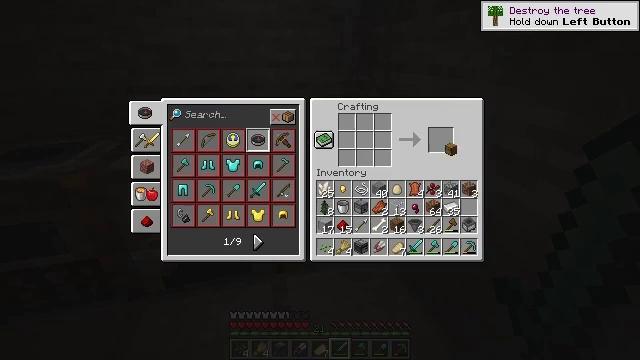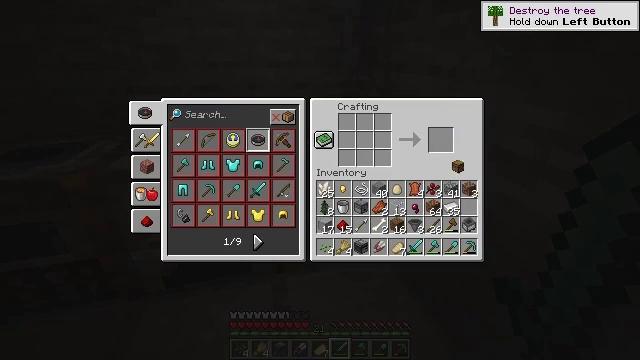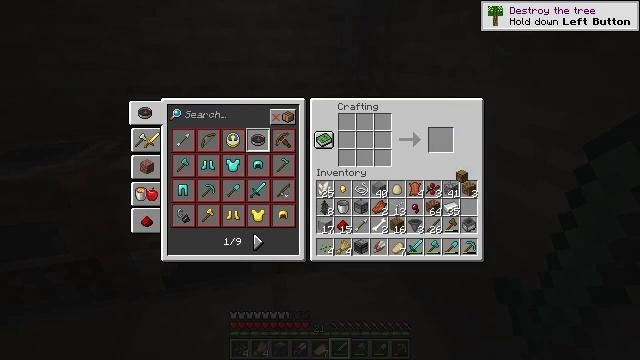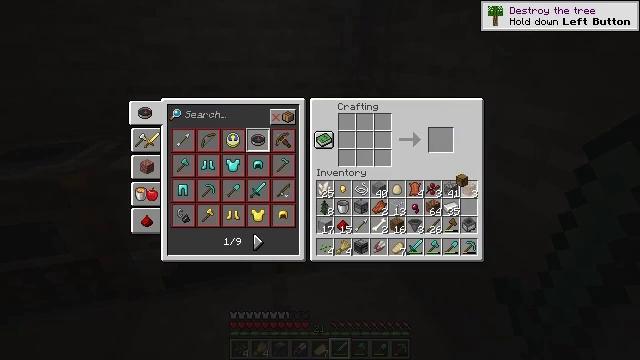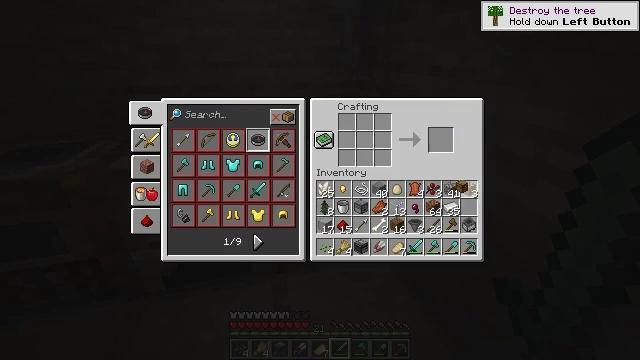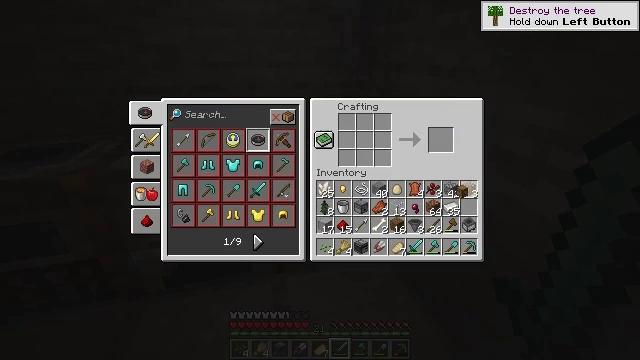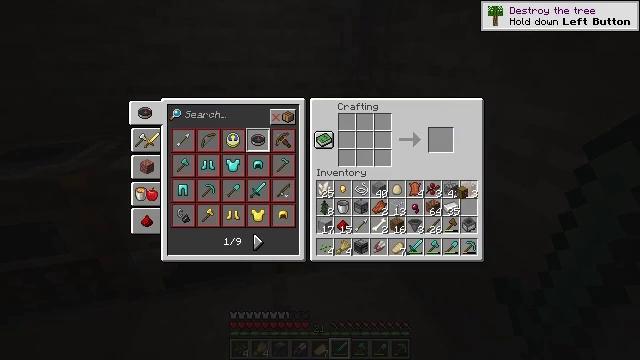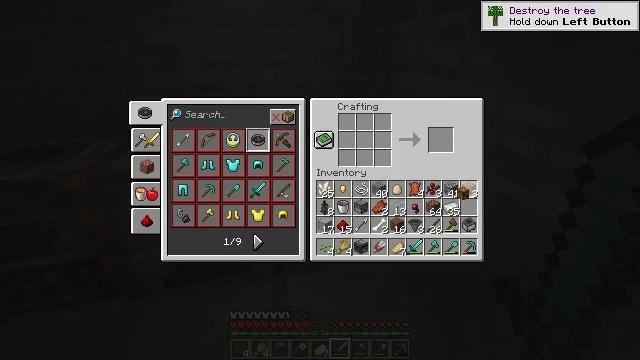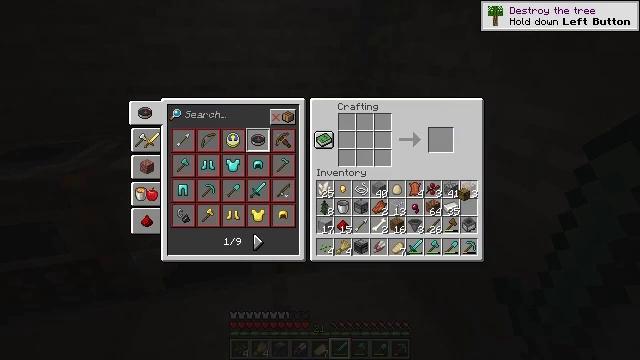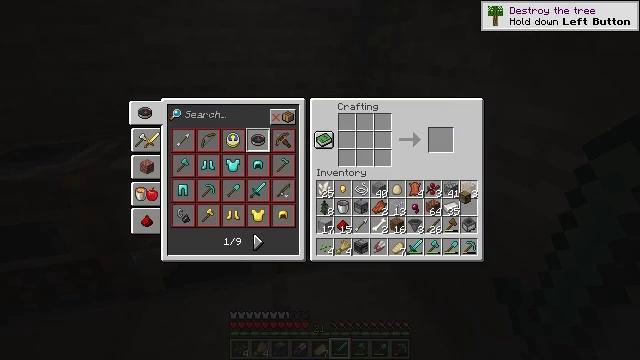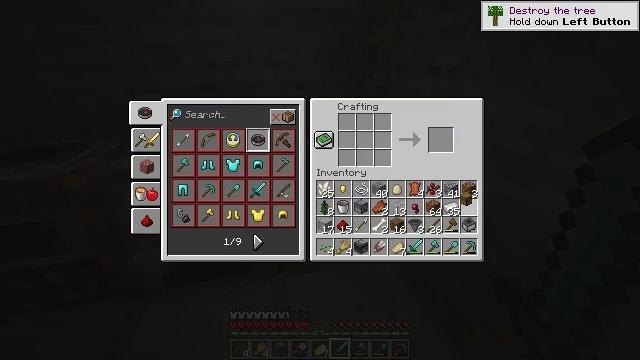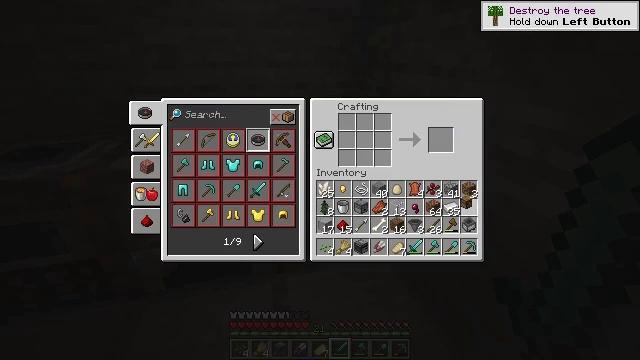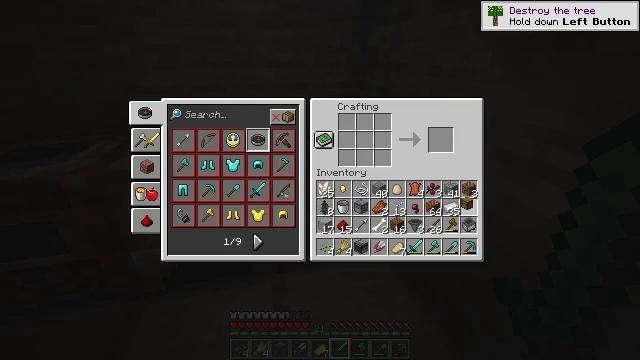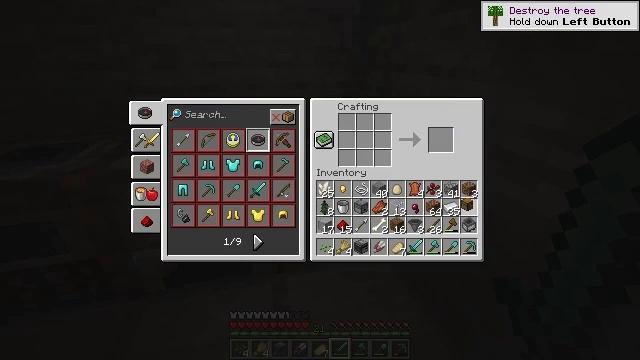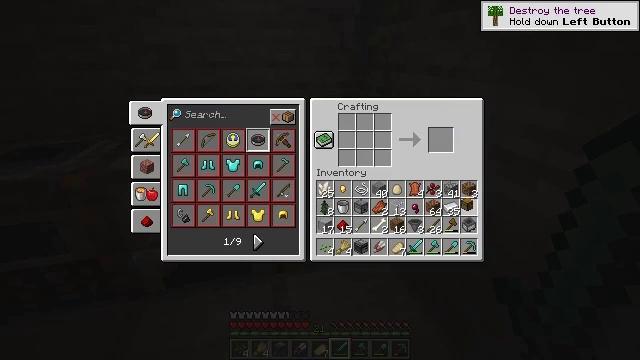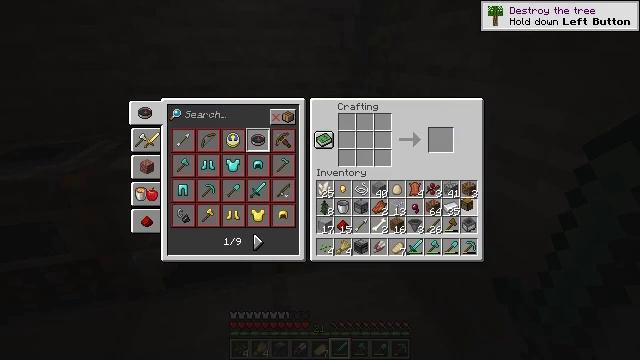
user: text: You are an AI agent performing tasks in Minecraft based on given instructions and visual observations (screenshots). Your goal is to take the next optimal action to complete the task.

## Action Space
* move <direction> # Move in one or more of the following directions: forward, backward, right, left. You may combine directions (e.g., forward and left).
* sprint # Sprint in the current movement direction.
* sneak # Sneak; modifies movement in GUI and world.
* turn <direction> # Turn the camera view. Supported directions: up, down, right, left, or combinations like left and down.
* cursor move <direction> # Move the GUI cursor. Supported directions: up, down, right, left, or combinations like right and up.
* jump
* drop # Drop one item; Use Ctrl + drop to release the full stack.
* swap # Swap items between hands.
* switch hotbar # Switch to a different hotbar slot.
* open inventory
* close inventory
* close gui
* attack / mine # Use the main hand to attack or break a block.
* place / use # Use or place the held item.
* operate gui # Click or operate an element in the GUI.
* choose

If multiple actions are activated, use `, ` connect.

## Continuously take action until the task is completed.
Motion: motion action
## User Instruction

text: craft item air
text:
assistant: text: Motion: turn right and down
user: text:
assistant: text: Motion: turn down
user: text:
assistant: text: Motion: no_op
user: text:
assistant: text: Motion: no_op
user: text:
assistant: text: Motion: no_op
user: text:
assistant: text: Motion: no_op
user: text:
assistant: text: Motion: no_op
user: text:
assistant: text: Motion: no_op
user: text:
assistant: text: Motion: no_op
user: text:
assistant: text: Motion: no_op
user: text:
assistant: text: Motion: no_op
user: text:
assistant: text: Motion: no_op
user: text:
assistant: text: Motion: no_op
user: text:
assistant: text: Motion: no_op
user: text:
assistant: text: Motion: no_op
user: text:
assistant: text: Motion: no_op
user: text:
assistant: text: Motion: attack / mine
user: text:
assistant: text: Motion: attack / mine
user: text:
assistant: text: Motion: no_op
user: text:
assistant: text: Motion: no_op
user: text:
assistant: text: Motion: no_op
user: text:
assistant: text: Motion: no_op
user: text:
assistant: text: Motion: no_op
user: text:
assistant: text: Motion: no_op
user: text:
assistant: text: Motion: no_op
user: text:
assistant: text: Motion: no_op
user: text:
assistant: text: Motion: no_op
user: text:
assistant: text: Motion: no_op
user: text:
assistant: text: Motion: no_op
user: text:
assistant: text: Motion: no_op